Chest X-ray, PA view. Patient: 36 years old, sex F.
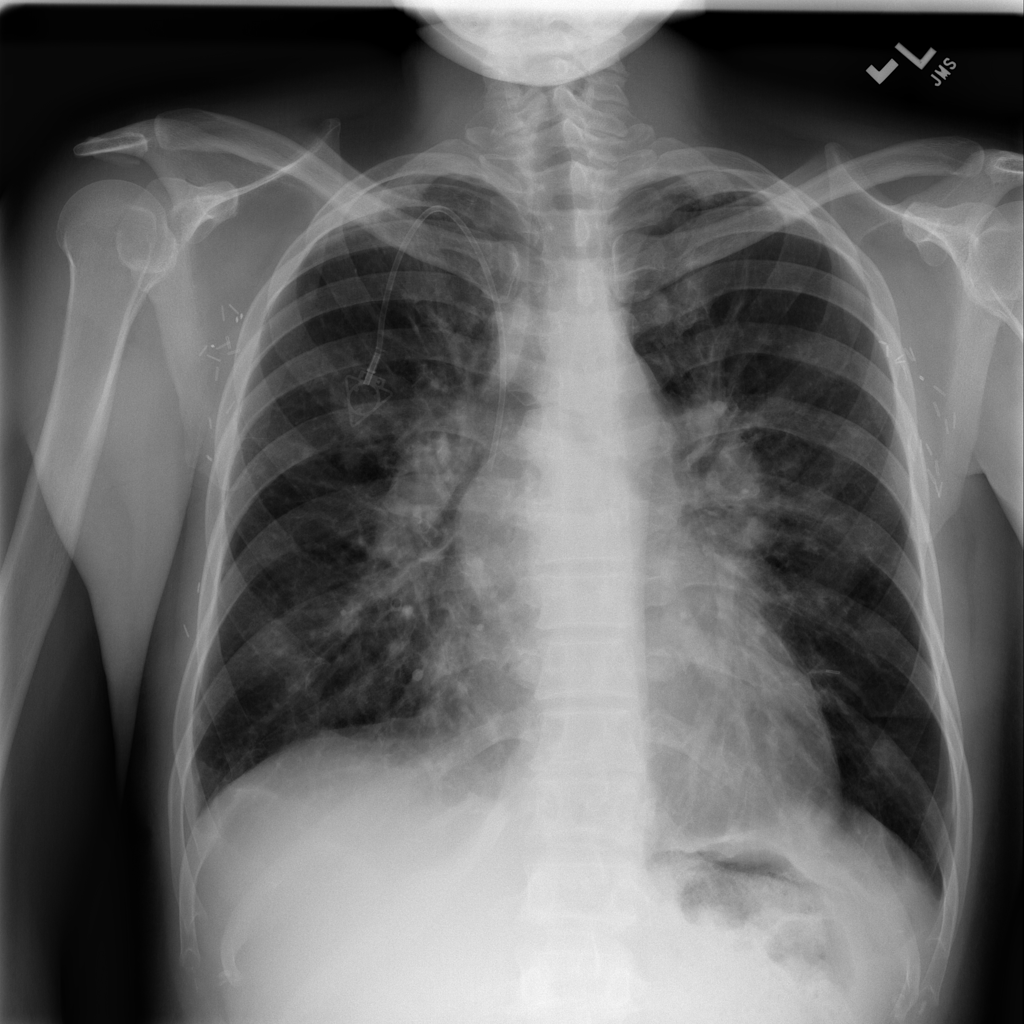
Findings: Mass, Nodule